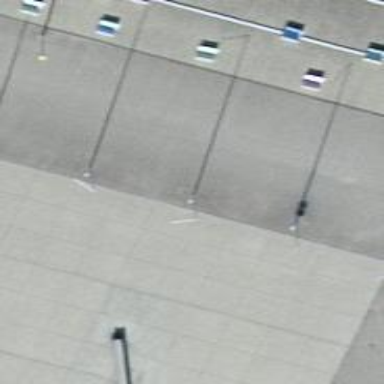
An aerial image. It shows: Flagpole structure.